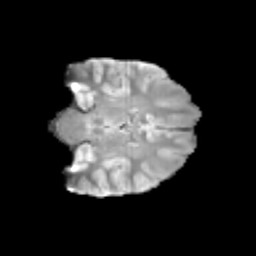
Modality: T2w
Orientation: coronal
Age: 12
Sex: female
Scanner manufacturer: siemens
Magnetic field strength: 3 T
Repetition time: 3.8 s
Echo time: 0.07 s